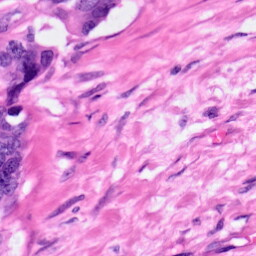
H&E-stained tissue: Pancreatic